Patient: sex F, age 56
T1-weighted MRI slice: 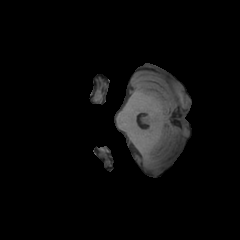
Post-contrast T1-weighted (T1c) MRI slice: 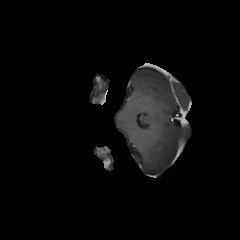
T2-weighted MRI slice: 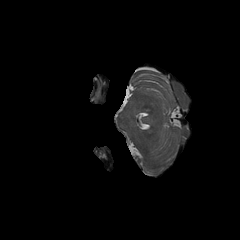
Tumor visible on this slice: no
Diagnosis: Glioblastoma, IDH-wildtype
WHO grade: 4